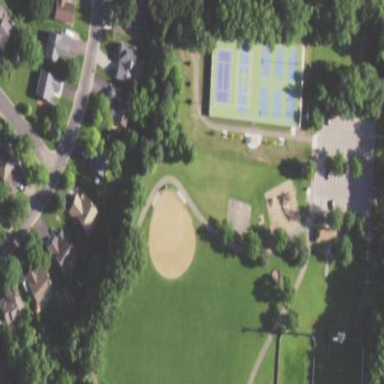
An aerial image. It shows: Baseball pitch for leisure land.